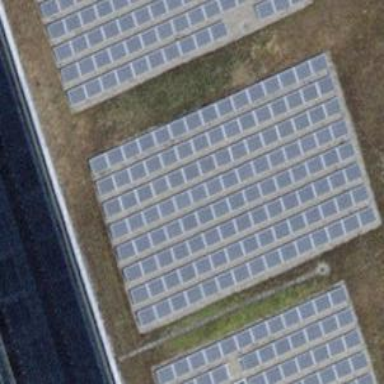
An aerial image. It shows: Solar power generator with photovoltaic panels.